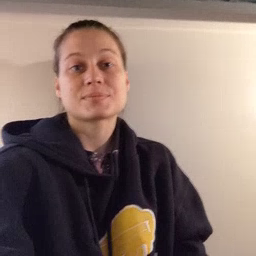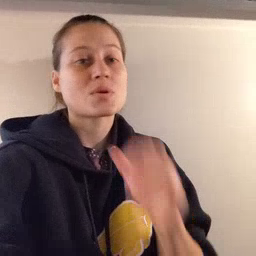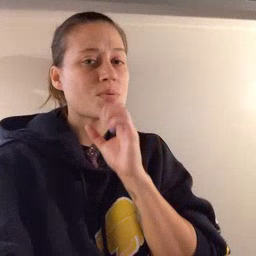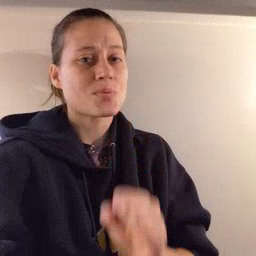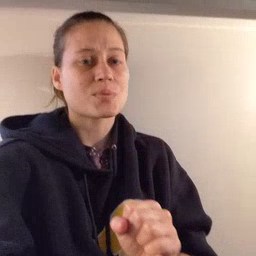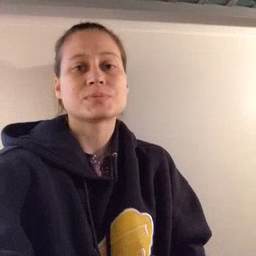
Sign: old